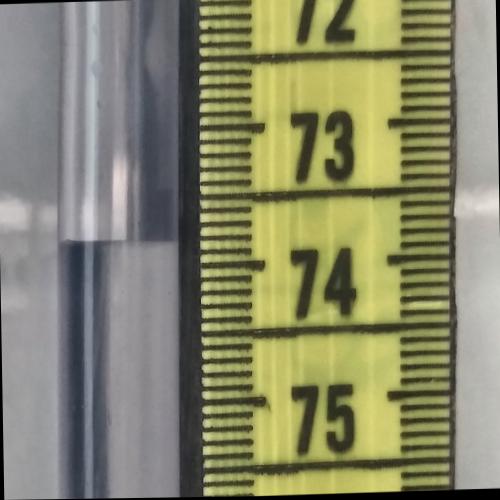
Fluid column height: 73.8 cm